Question: I use MS SQL Server 2008 R2.

Is it possible to set the value of BarCode column in row with StatusID = 3 to the same value in row with BarCode with StatusID = 10.
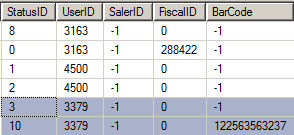
Answer: Try this:
'''
DECLARE @t TABLE
(
StatusID INT ,
UserID INT ,
BarCode CHAR(10)
)
INSERT INTO @t
VALUES ( 1, 3378, '-1' ),
( 2, 3378, '-1' ),
( 10, 3378, 'some_code1' ),
( 1, 3379, '-1' ),
( 3, 3379, '-1' ),
( 10, 3379, 'some_code2' );
WITH cte
AS ( SELECT StatusID ,
UserID ,
BarCode ,
ROW_NUMBER() OVER ( PARTITION BY UserID ORDER BY StatusID ) AS rn
FROM @t
)
UPDATE c1
SET BarCode = c2.BarCode
FROM cte c1
JOIN cte c2 ON c1.UserID = c2.UserID
AND c1.rn + 1 = c2.rn
WHERE c2.StatusID = 10
AND c1.StatusID = 3
SELECT * FROM @t
'''
Output:
'''
StatusID UserID BarCode
1 3378 -1
2 3378 -1
10 3378 some_code1
1 3379 -1
3 3379 some_code2
10 3379 some_code2
'''